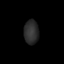
Tissue: skin
Cell type: Epithelial cells
Senescence score: 0.275
Nuclear area (px): 352
Mean DAPI intensity: 43.653